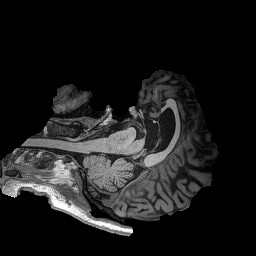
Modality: T1w
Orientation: axial
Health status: healthy